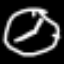
Label: clock